Question: I'm facing a strange problem, the app I'm working on it's constantly killed due to Memory Pressure but it's not really using much as you can see in the screenshoot.
So I'm started to look for "other" issues like memory leaks, implicit casting, but I don't really know how to debug this kind of things, so... does anyone know how to get out of this problem ? :)

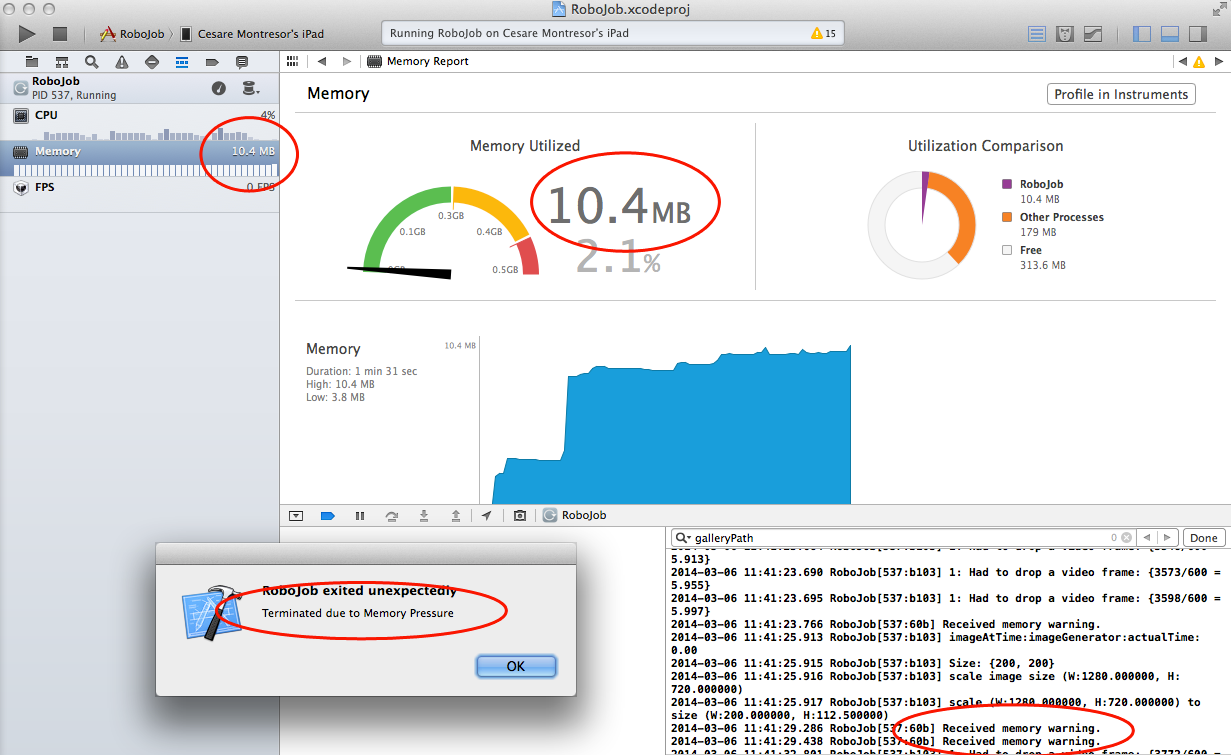
Answer: Typically 'termination due to memory pressure' occurs when the app is suspended by the iOS itself. It happens when your device doesn't have a lot of free memory and it is often a good sign (meaning that this will happen to your app sooner or later when the user closes it).
I would offer you to use Instruments and to find where exactly does your app terminate (if this is the case). The good Instruments tutorial can be found here - <URL>